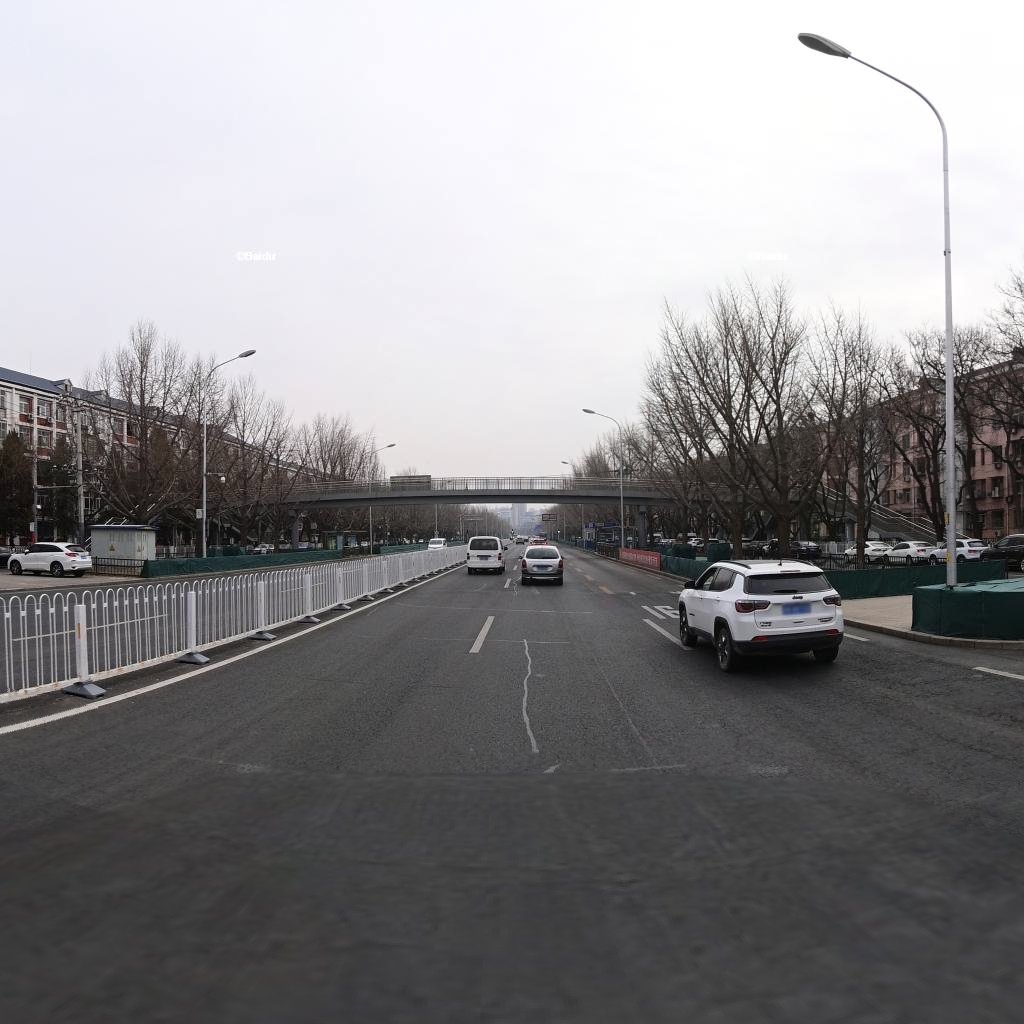
Region: Haidian
Road damage annotations: longitudinal patch, transverse patch, longitudinal patch, longitudinal patch, transverse patch, transverse patch, transverse crack